Field crop: maize
Growth stage: 2
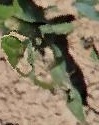
Species: maize